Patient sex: M
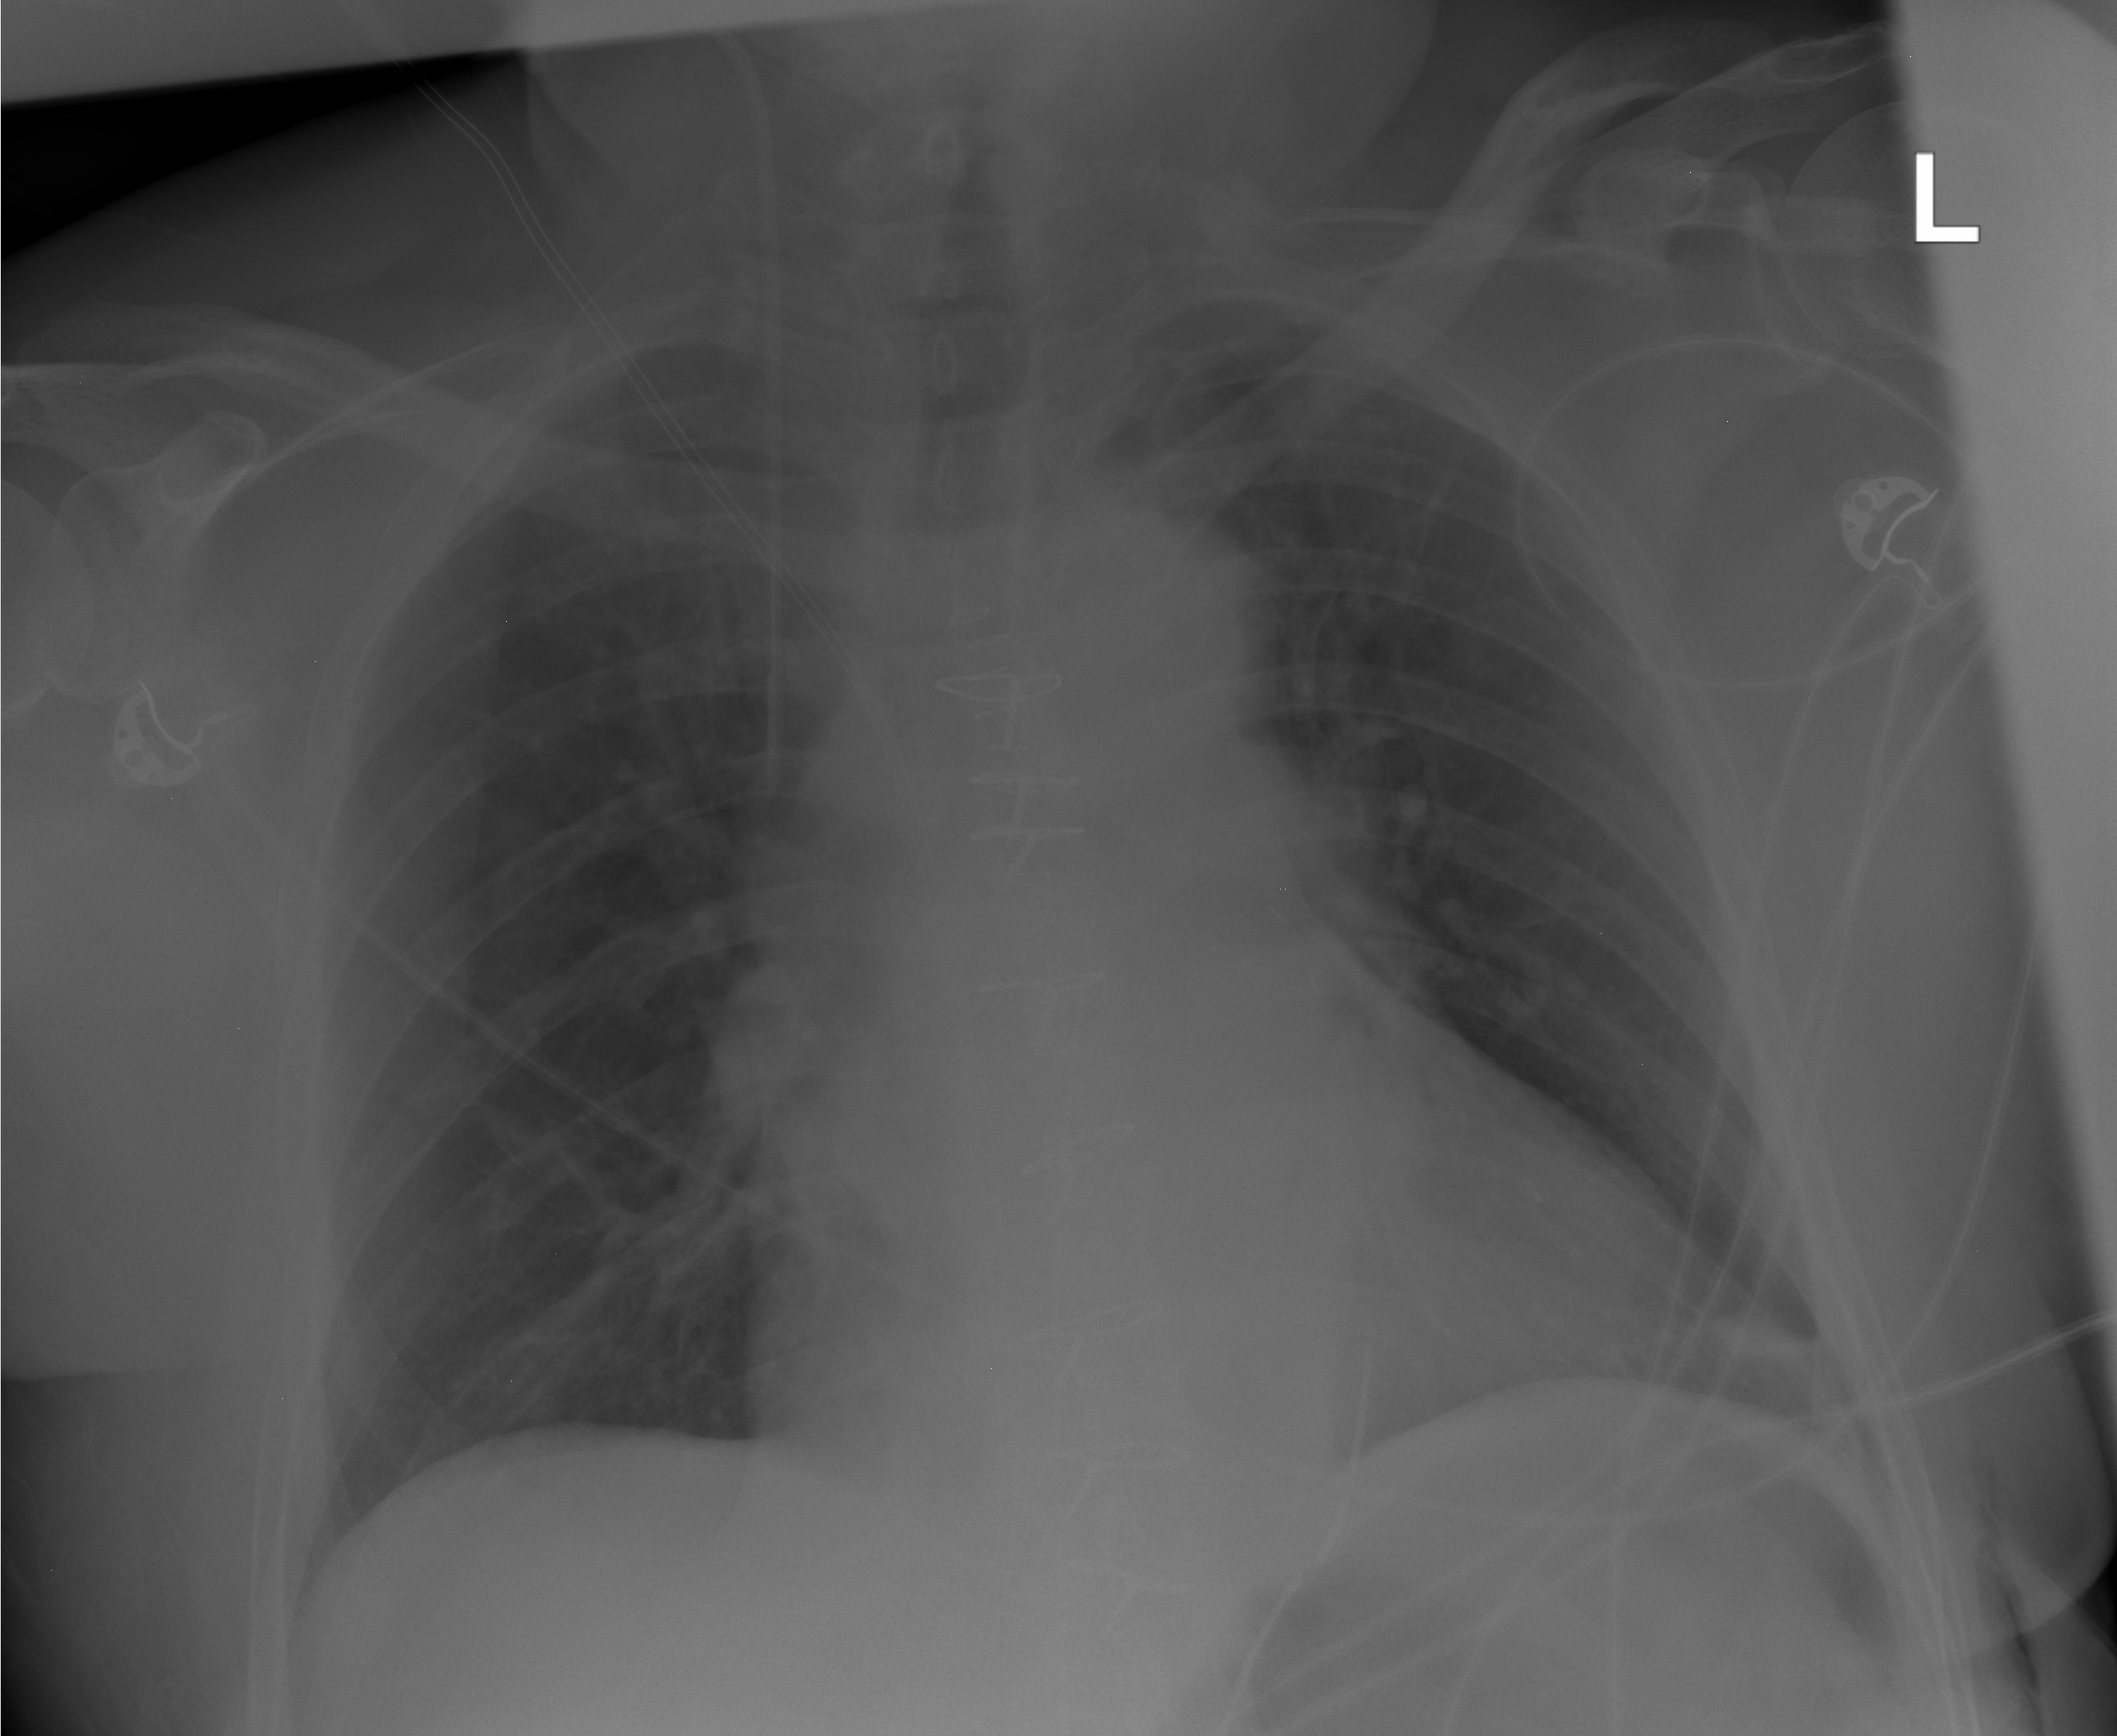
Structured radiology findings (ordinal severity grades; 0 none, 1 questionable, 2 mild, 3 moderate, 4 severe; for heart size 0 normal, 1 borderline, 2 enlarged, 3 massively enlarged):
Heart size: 2
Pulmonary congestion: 0
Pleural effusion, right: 0
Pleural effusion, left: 0
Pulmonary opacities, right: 0
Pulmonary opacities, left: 0
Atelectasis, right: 0
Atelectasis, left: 2